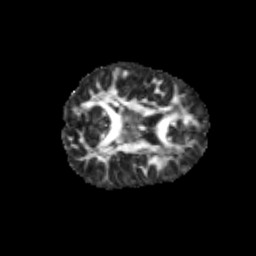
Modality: FA
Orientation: axial
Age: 12
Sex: female
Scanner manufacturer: siemens
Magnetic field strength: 3 T
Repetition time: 3.8 s
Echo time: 0.07 s